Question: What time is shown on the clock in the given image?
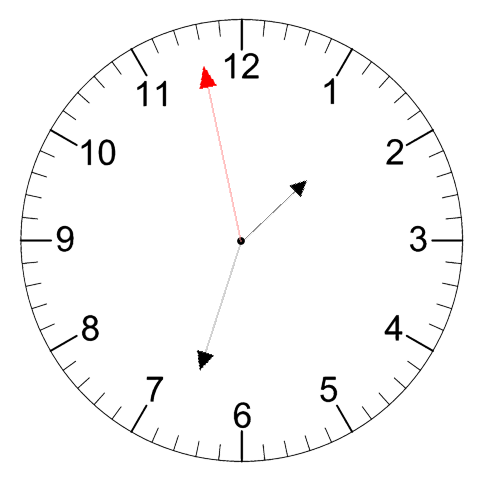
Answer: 01:32:58